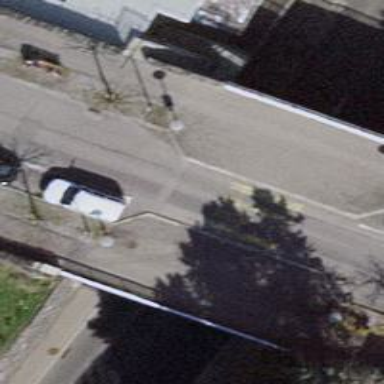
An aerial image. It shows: Tertiary road with asphalt surface passing through tunnel. There is cycle lane on the left side of the road.